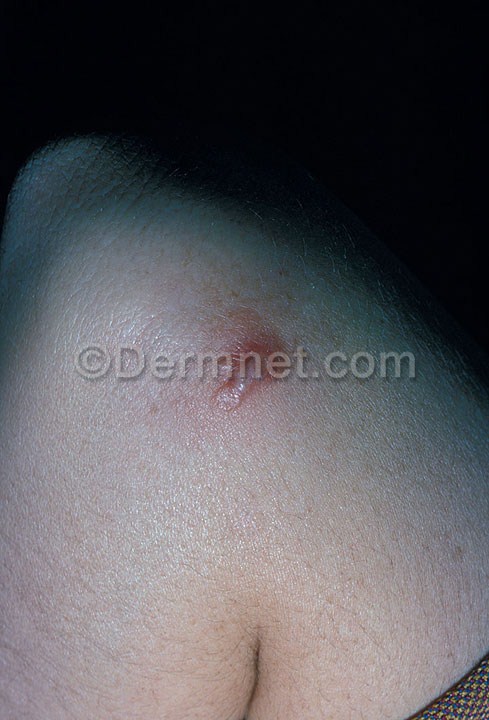
Disease: Warts Molluscum and other Viral Infections